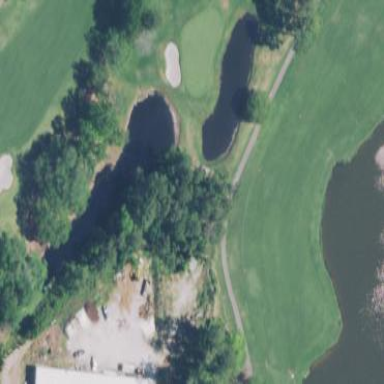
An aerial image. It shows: Water hazard in golf course. The hazard is natural water feature.